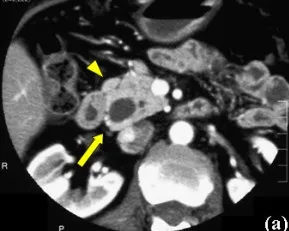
Contrast-enhanced CT shows the markedly dilated CBD and 2 enlarged lymph nodes in the peripancreatic region. (a) The marked dilated CBD (arrow) and one of 2 enlarged lymph nodes near the upper border of the pancreas (arrow head) are detected.
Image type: radiology (ct)